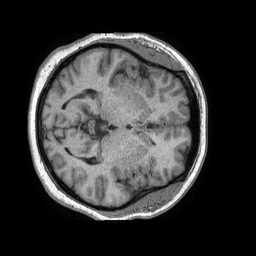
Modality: T1w
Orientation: axial
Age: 33
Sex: female
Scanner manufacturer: philips
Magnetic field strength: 1.5 T
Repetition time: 0.007722 s
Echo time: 0.003537 s